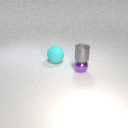
small gray metal cylinder above small purple metal sphere